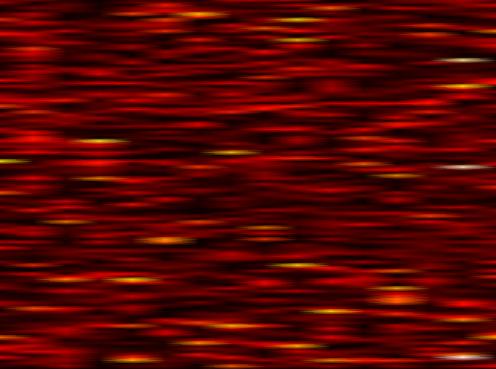
Label: FOFDM